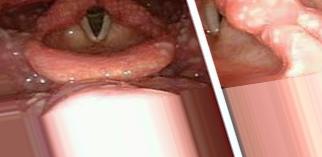
Condition: Mouth Ulcer